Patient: sex M, age 48
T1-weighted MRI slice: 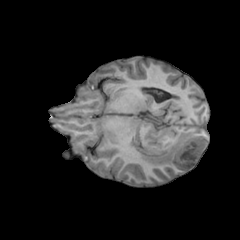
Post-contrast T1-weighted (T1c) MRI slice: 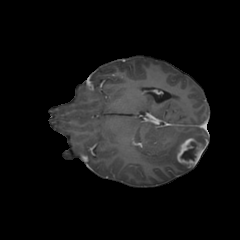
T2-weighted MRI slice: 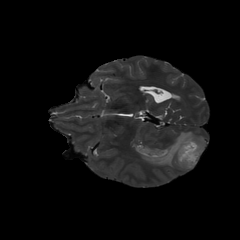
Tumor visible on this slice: yes
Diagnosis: Glioblastoma, IDH-wildtype
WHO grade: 4